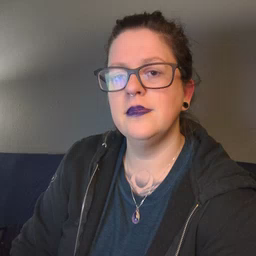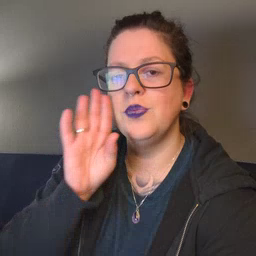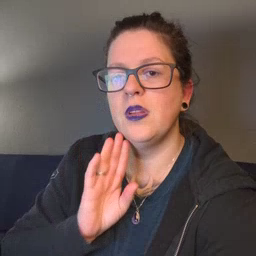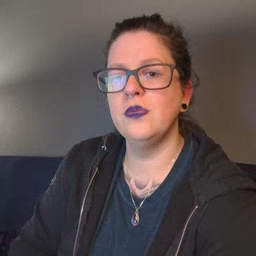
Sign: brown